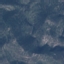
Land use / land cover: HerbaceousVegetation